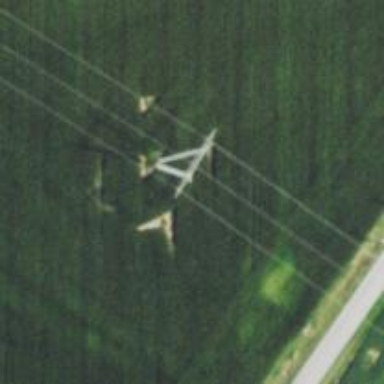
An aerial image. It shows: Lattice structure tower used for power distribution.